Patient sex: F
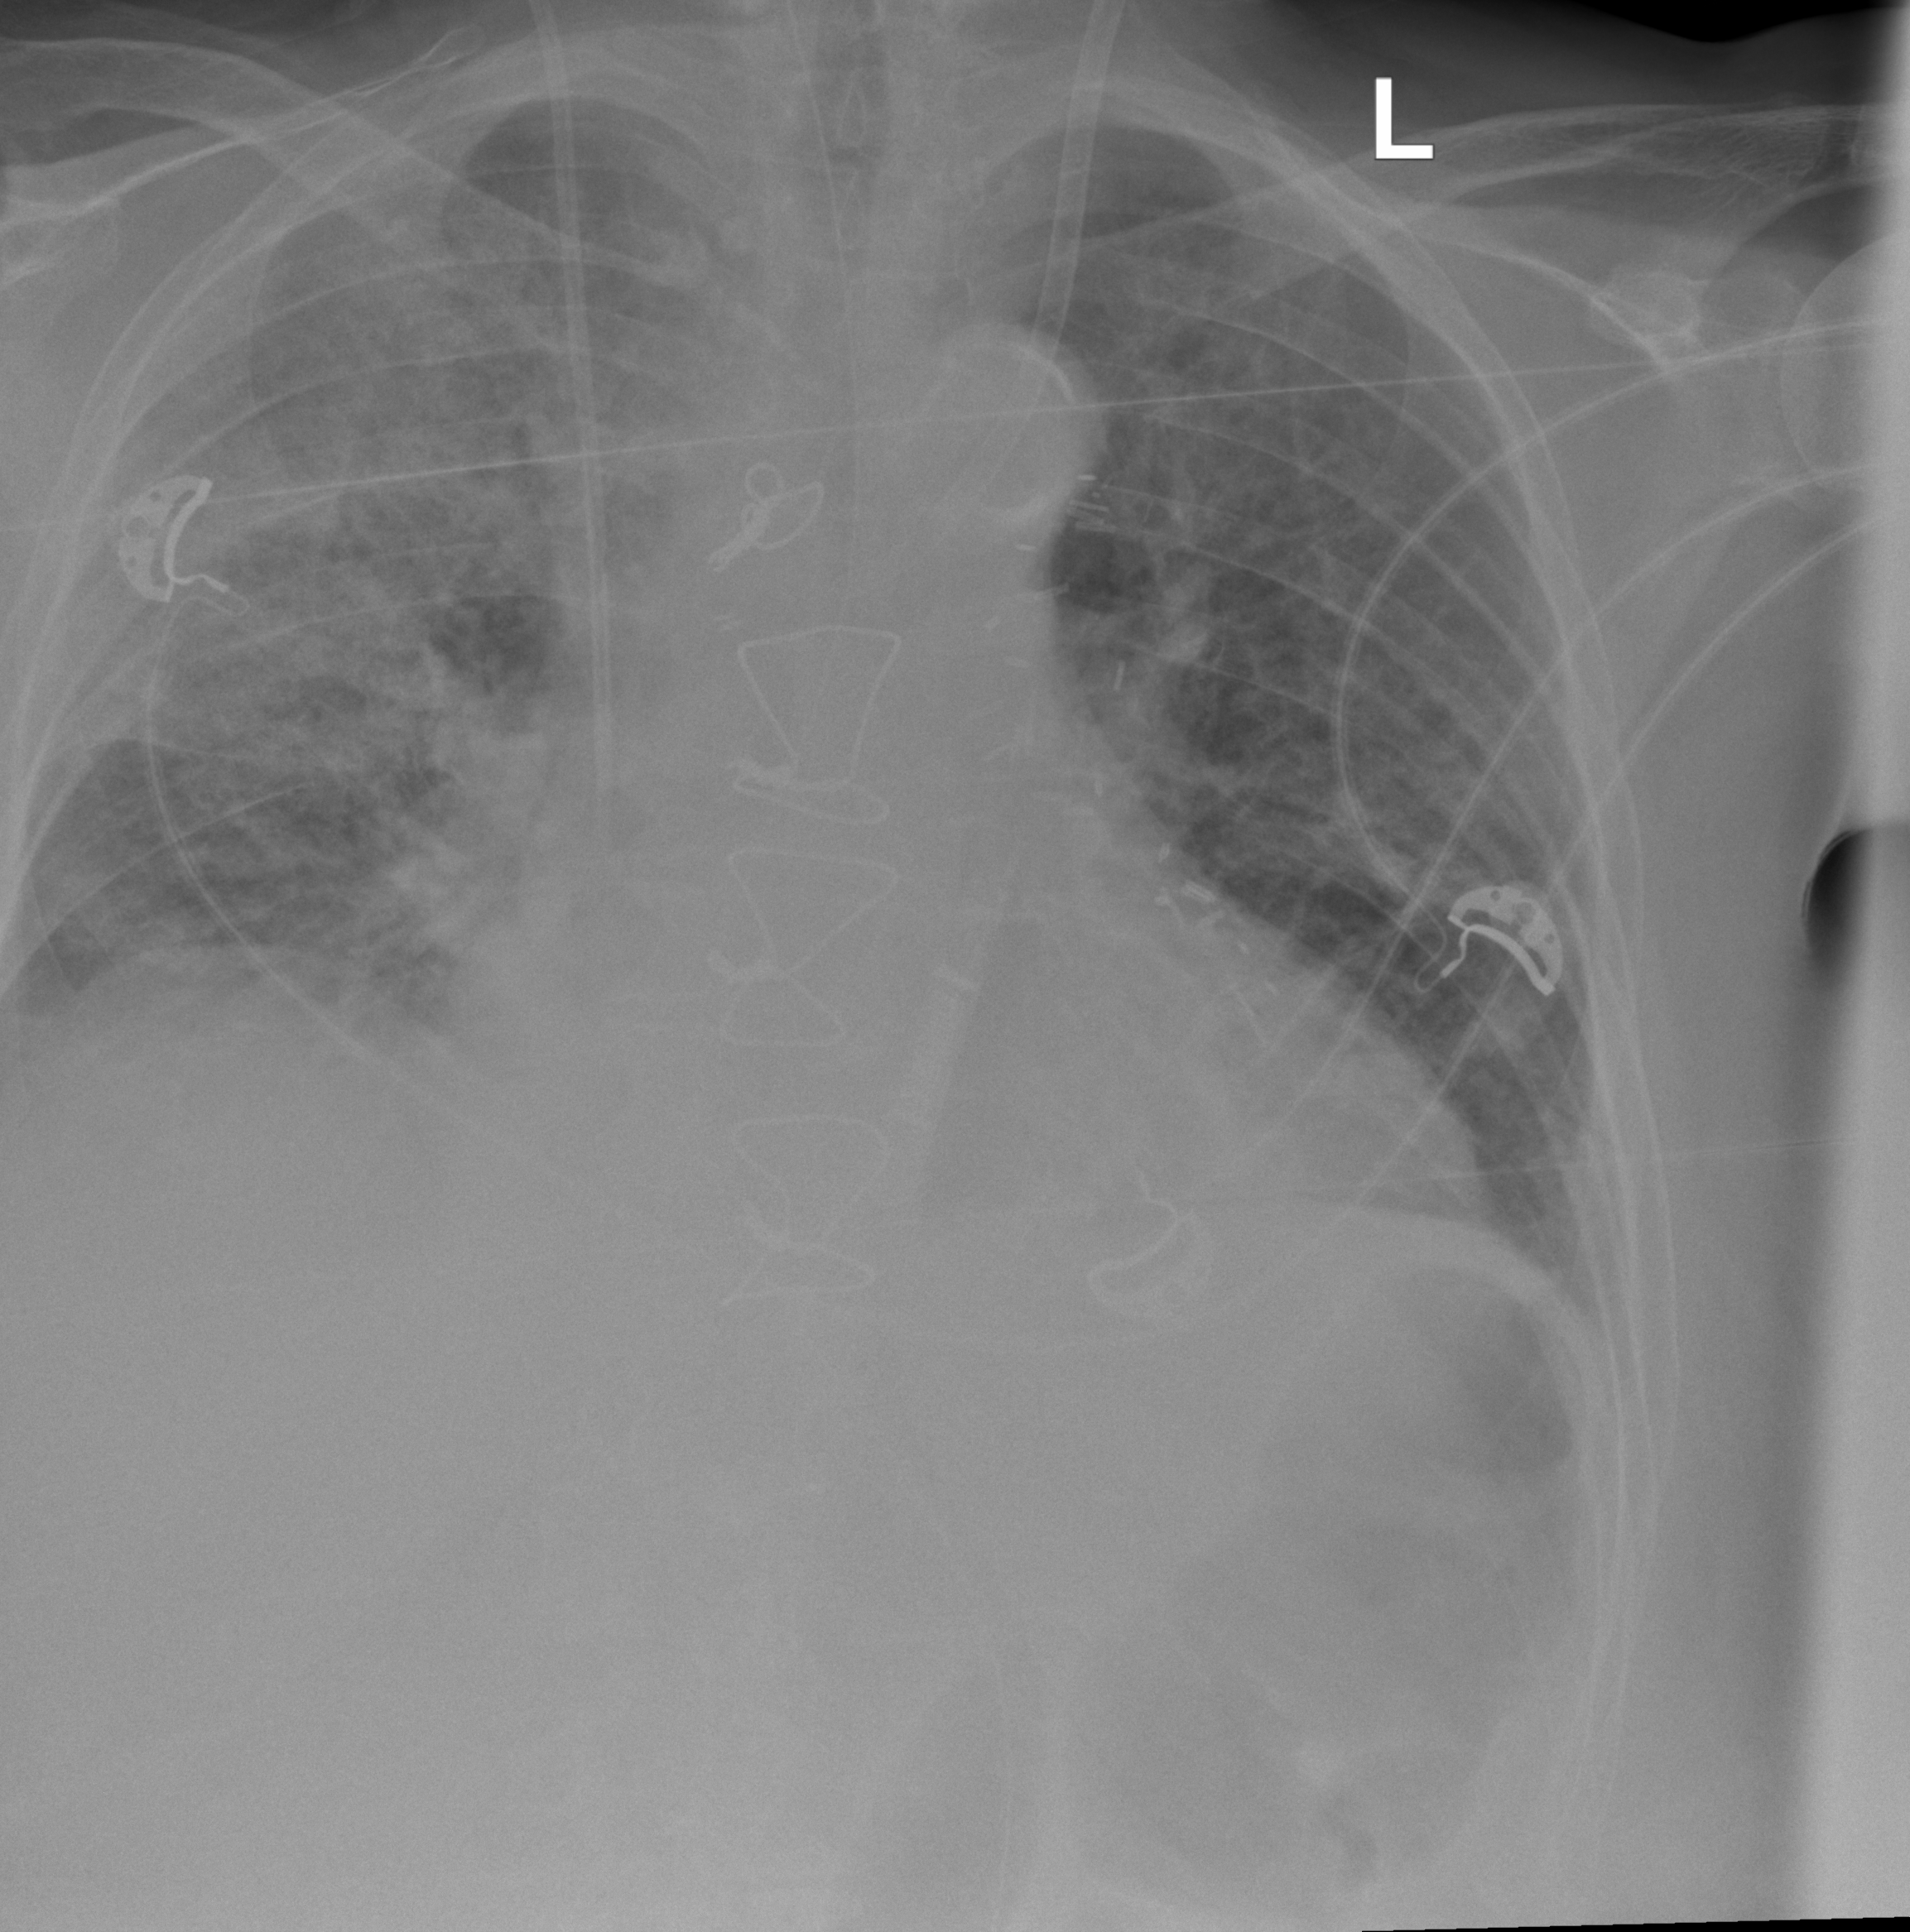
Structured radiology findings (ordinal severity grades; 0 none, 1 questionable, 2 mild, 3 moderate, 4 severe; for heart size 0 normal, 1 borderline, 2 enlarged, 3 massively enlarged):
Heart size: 2
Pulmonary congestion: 3
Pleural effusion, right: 2
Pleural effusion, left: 0
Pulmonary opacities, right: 3
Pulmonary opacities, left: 2
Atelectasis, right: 2
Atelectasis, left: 2